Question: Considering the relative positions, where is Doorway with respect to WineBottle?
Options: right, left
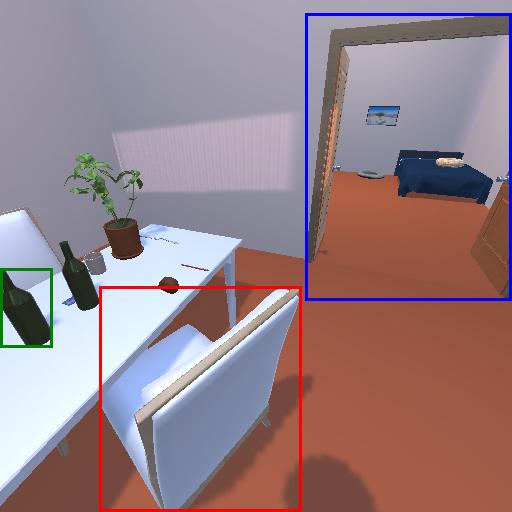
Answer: right